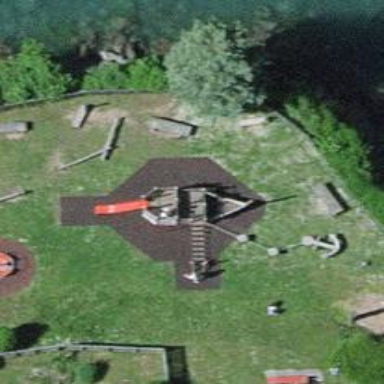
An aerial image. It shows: Playground structure designed with ship theme.